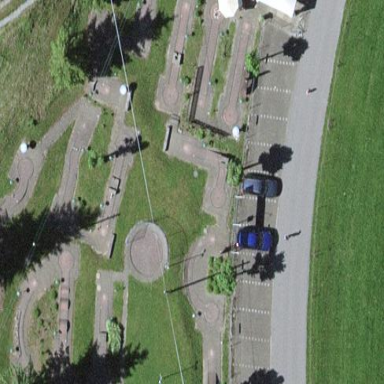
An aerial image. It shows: Miniature golf leisure land.